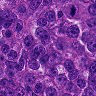
Metastatic tissue present: yes